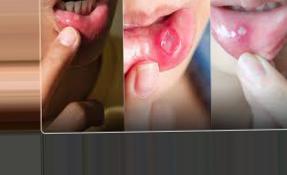
Condition: Mouth Ulcer